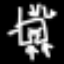
Label: pants